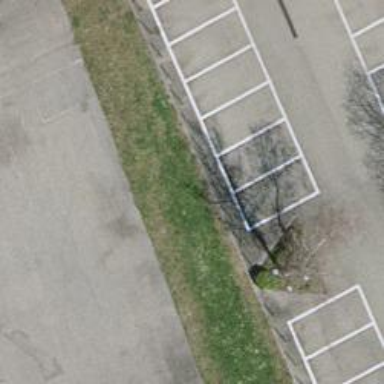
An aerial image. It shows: Bollard.